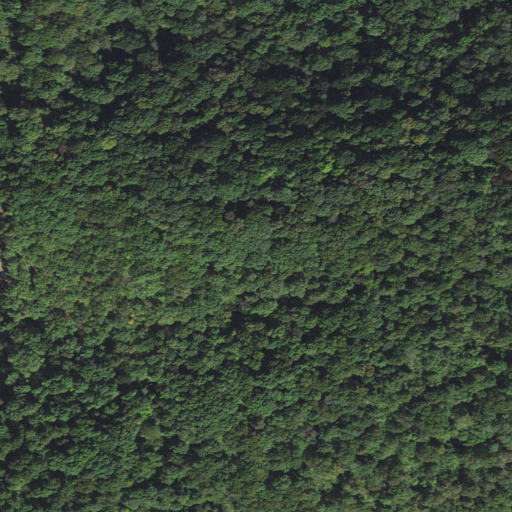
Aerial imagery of mountain in Arkansas named Saltpeter Hill containing only deciduous forest